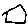
Label: hexagon